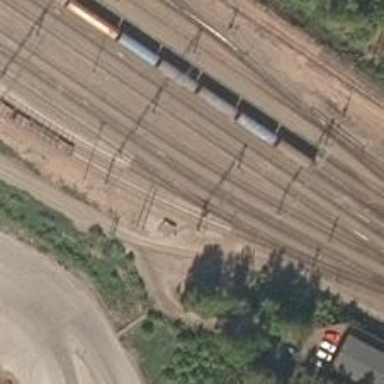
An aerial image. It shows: Rail yard with electrified contact lines for the railway.